Question: I am using the Mariontte ItemView 'ui' to create short hands for selectors.
'''
class MyView extends App.Views.ItemView
ui:
myItem: "#item"
'''

However when I call @ui.myItem I'm being returned an array so the actual element is inside @ui.myItem[0]
What's causing this behavior? It's an issue for me as I'm doing a compare between @ui.myItem with the event.target element from an event so they don't match and now I have to do some fiddling.
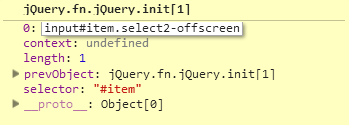
Answer: This is a jQuery thing. When it selects an element it's actually storing it in an array-like object. Using '@ui.myItem[0]' to compare is one way to go. Another way is '@ui.myItem.get(0)'.
While the first approach above is what I would recommend, you could also compare using <URL>.